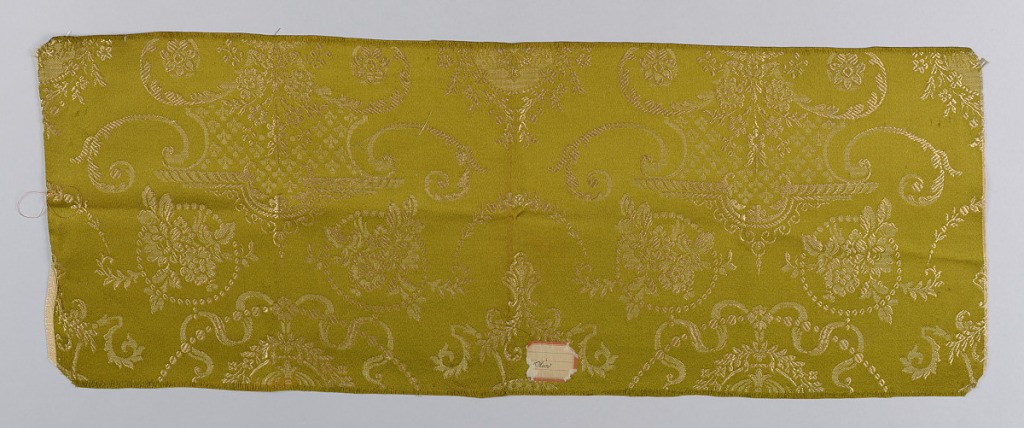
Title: Sample
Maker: Orinoka Mills, Philadelphia, Pennsylvania, USA
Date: ca. 1910
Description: green warp with gold color weft